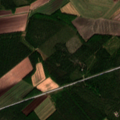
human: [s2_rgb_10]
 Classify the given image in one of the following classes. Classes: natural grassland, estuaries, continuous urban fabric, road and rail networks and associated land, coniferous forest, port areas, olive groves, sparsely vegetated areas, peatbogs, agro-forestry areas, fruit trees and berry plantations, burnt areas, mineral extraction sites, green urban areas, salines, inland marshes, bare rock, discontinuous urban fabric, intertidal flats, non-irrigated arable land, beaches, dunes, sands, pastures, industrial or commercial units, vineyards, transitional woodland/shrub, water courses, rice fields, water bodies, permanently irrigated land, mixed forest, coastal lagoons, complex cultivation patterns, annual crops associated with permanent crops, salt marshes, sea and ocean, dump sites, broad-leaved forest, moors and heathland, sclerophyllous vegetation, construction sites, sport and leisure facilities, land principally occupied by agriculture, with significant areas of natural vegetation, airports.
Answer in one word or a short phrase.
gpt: non-irrigated arable land, coniferous forest, mixed forest